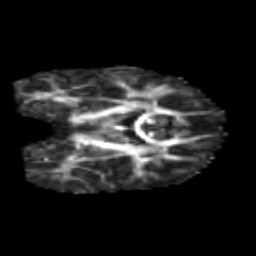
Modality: FA
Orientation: coronal
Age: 7
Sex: male
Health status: healthy